Interaction volume radius: 10 \u00c5
Interaction volume height: 15 \u00c5
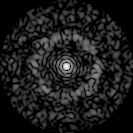
Disorder parameter: 0.8422